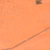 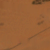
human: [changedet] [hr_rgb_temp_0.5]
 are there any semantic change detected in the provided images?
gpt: There is no difference.